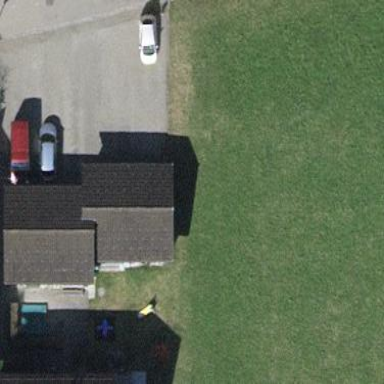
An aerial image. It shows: Group of garages.